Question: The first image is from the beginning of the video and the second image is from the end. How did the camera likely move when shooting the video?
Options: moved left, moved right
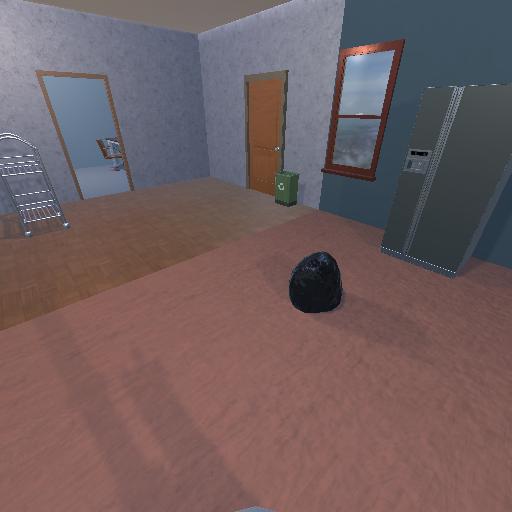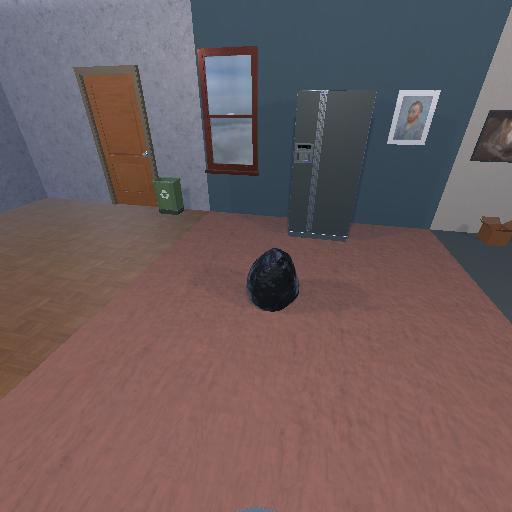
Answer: moved left